Interaction volume radius: 10 \u00c5
Interaction volume height: 20 \u00c5
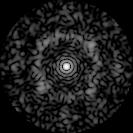
Disorder parameter: 0.7284